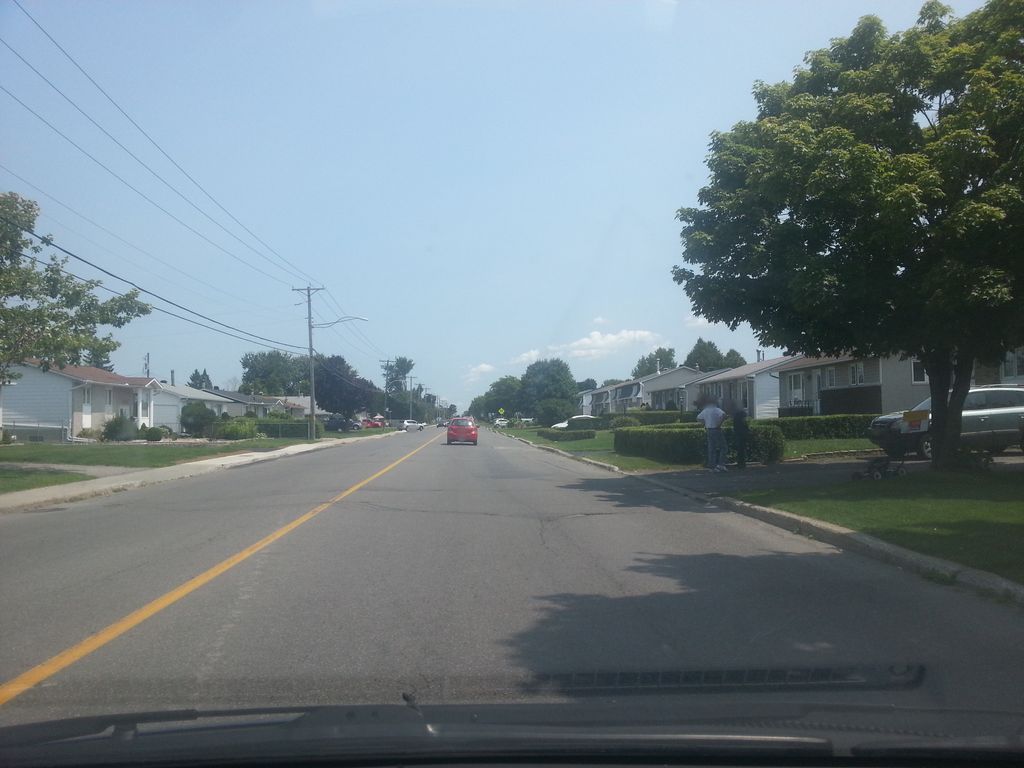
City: ottawa-gatineau